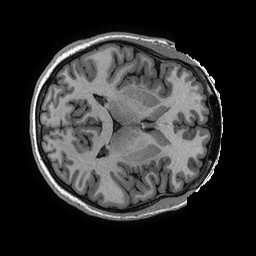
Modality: T1w
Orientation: axial
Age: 34
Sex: female
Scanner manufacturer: ge
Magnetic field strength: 3 T
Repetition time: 0.006952 s
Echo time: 0.00292 s